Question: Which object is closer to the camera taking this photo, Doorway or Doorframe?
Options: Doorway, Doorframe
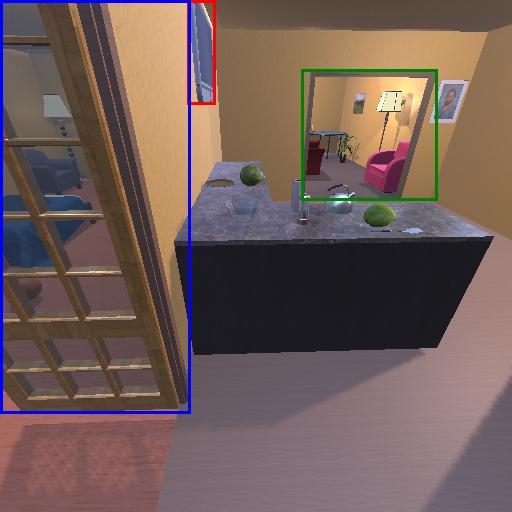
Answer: Doorway